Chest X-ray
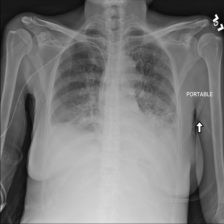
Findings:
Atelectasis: negative
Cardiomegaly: negative
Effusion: negative
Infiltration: positive
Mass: negative
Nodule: negative
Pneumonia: negative
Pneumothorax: negative
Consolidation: negative
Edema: negative
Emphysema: negative
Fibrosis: negative
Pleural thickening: negative
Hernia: negative